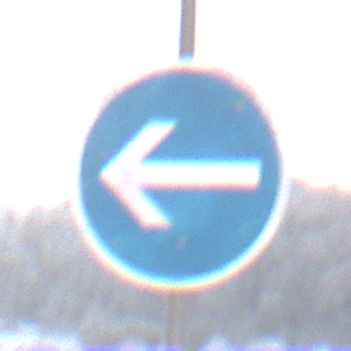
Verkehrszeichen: VorgeschriebeneFahrtrichtungHierLinks
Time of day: MorningAfternoon
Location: Outdoor (Nature)
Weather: PartlyCloudy
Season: Winter
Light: Natural